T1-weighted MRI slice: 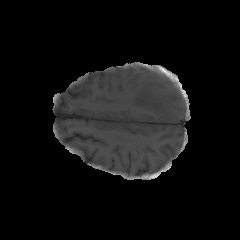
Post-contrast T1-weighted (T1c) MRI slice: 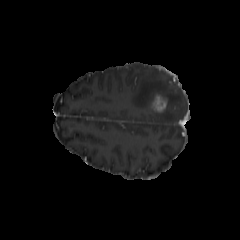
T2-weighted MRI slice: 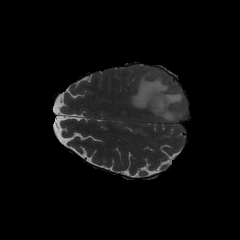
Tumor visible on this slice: yes